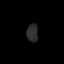
Tissue: skin
Cell type: Epithelial cells
Senescence score: 0.1267
Nuclear area (px): 196
Mean DAPI intensity: 44.684